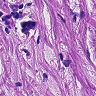
Metastatic tissue present: no